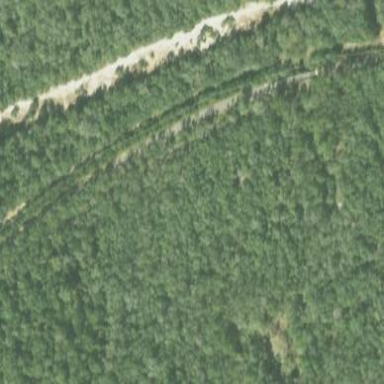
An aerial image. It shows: Mixed woodland with various types of leaves.